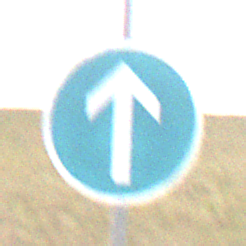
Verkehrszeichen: VorgeschriebeneFahrtrichtungGeradeaus
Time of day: Midday
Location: Outdoor (Nature)
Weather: PartlyCloudy
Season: NotSpecified
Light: Natural